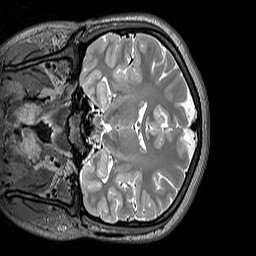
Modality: T2w
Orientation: coronal
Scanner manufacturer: siemens
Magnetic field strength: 3 T
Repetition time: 3.2 s
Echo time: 0.406 s